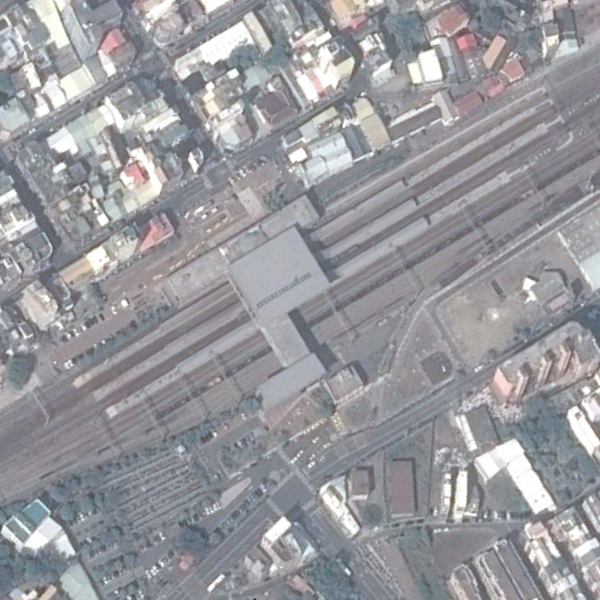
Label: RailwayStation